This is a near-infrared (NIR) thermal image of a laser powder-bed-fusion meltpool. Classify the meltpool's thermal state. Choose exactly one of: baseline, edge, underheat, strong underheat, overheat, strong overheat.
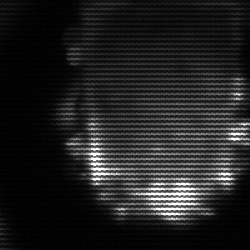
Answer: baseline